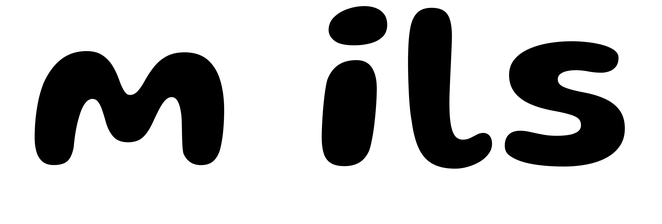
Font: Gluten_SemiBold